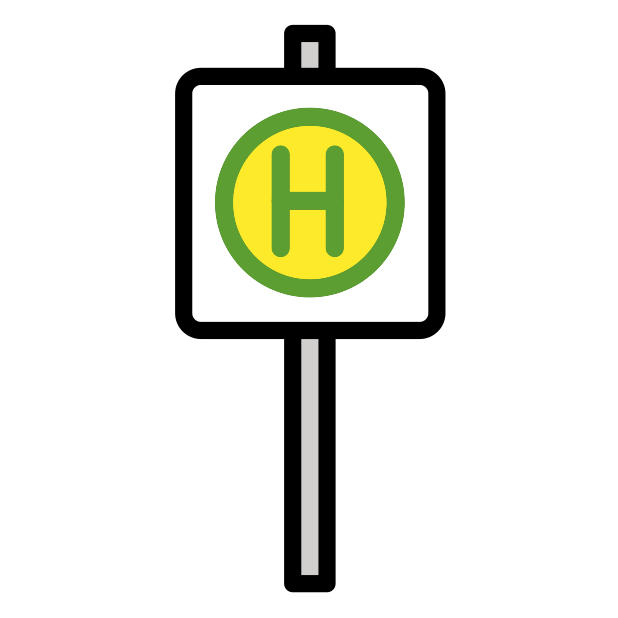
bus stop